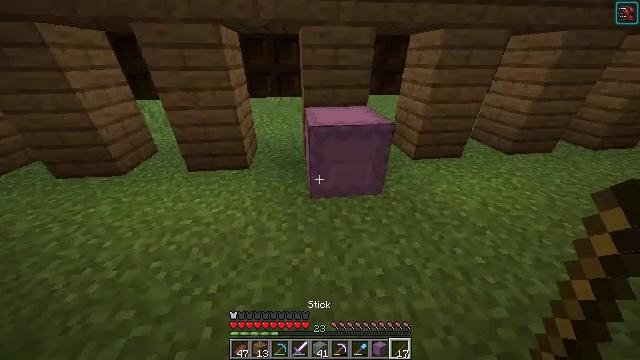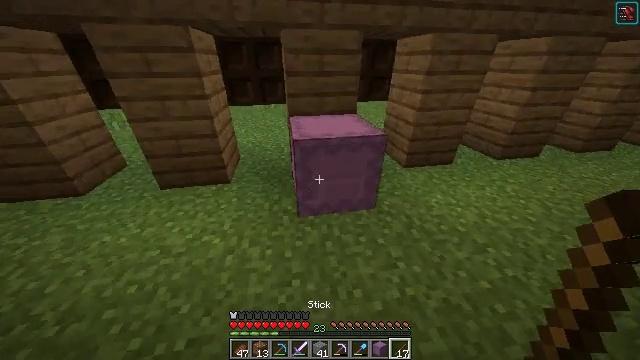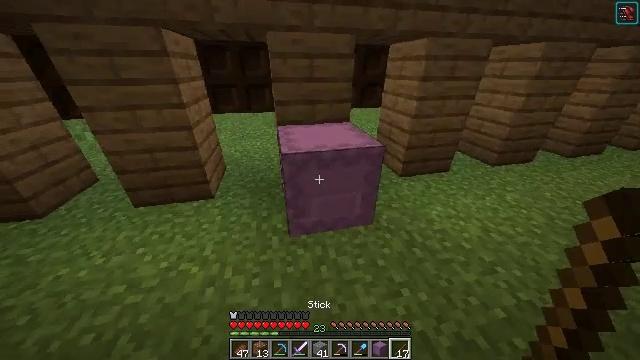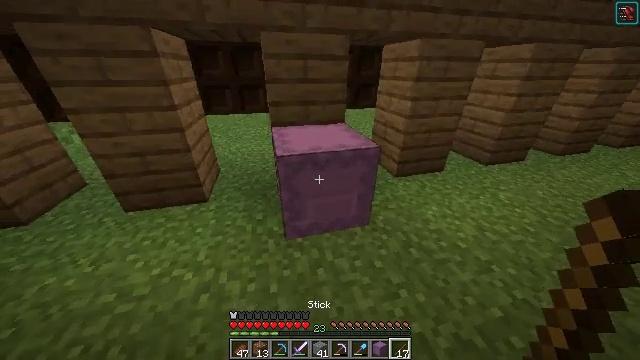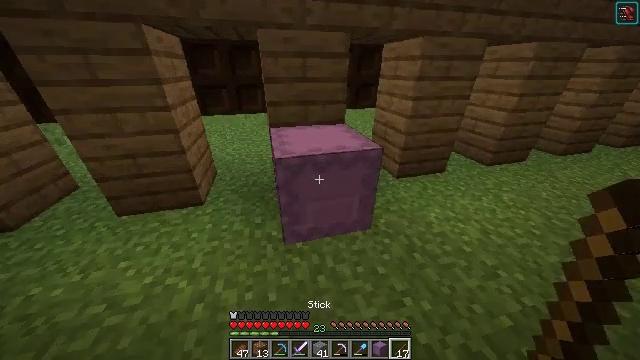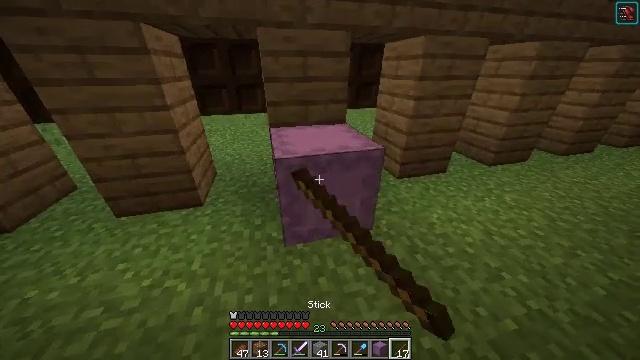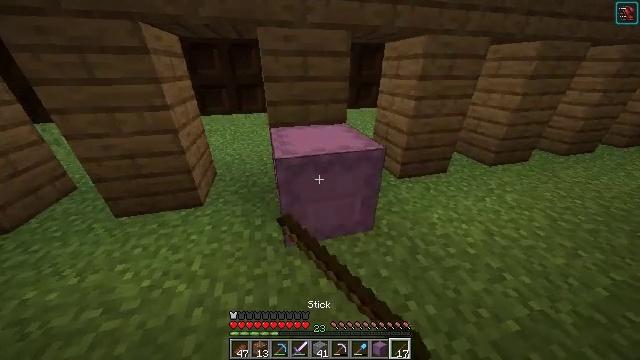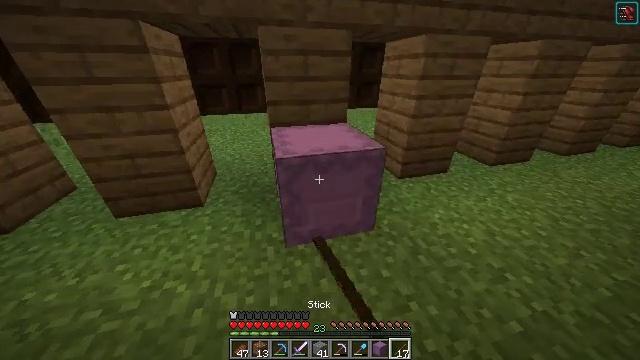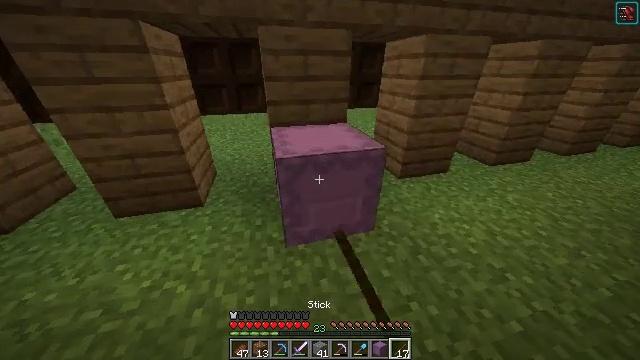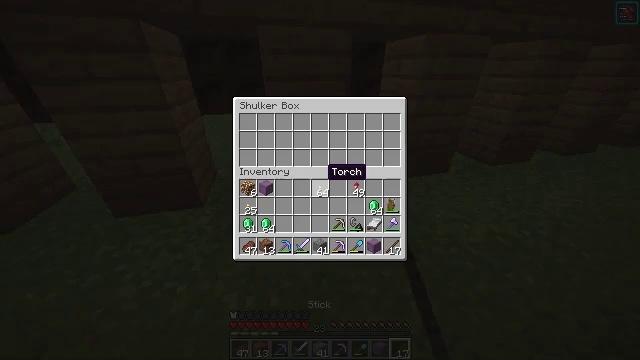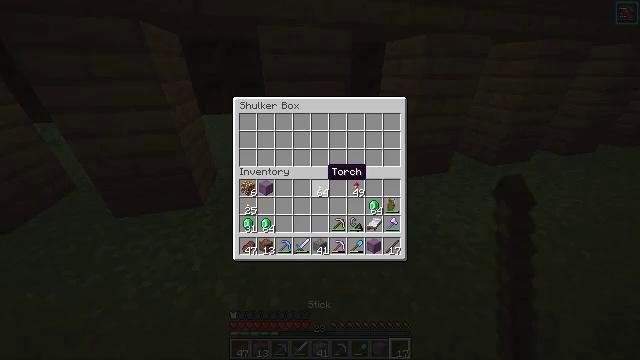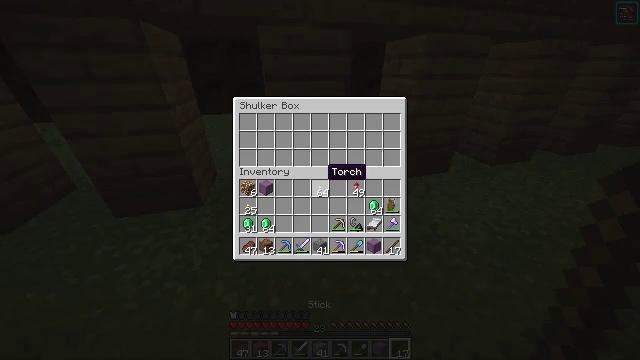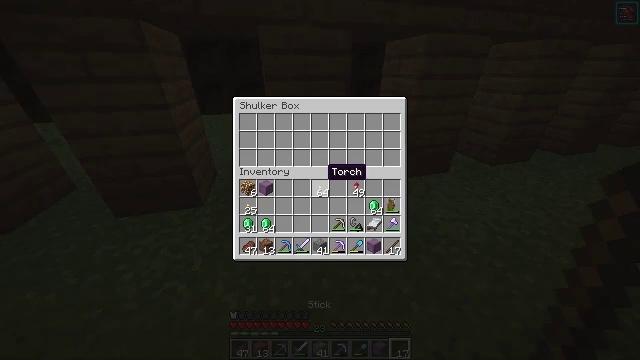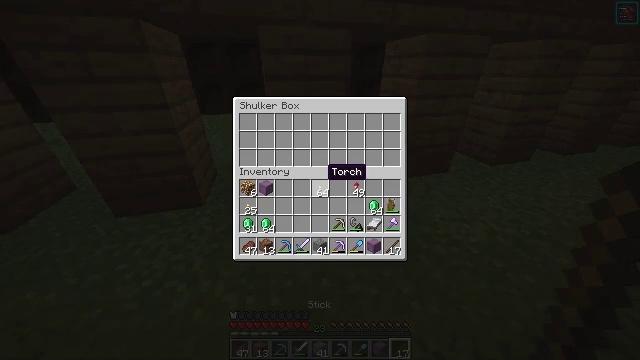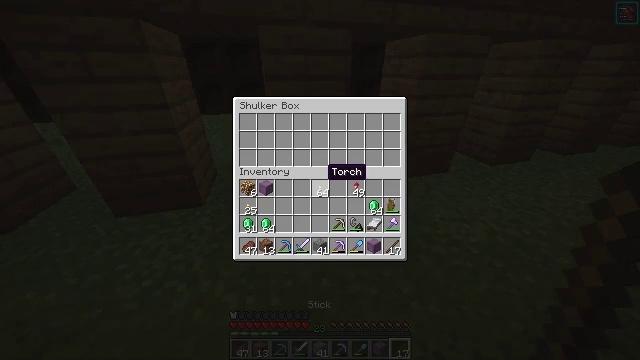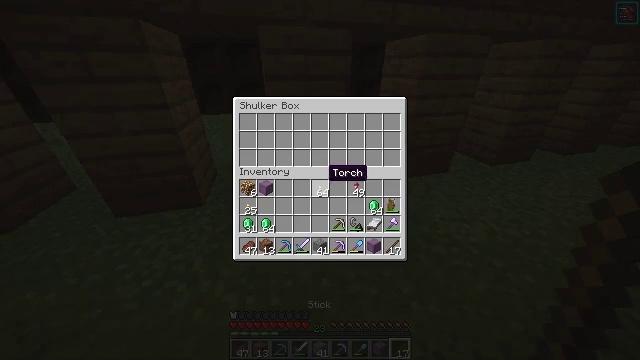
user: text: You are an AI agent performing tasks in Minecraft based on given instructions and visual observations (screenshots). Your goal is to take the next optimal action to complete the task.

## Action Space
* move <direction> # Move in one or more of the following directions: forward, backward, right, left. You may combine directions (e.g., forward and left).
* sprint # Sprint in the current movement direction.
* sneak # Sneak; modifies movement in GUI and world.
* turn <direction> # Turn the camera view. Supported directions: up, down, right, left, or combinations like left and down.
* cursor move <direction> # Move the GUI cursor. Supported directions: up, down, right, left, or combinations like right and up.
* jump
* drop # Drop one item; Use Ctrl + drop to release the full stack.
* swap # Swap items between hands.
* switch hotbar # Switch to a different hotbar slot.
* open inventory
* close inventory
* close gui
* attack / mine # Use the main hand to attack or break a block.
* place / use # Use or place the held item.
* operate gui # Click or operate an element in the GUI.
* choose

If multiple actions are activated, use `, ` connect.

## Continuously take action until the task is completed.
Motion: motion action
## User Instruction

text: Mine the shulker box.
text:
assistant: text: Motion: move forward, turn right
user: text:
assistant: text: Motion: turn right and up
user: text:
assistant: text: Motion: turn right
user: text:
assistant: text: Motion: use / place
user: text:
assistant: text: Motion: use / place
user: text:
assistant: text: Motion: use / place
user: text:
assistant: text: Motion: no_op
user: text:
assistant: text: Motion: no_op
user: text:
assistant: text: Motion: open gui
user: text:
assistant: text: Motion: no_op
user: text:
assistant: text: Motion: no_op
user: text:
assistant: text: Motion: no_op
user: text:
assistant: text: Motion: no_op
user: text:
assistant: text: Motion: no_op
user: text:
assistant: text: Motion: sneak
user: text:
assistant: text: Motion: sneak, cursor move right
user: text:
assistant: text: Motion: sneak, cursor move right
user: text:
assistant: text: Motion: sneak, cursor move right
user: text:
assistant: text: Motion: sneak, cursor move right and down
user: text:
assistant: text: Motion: sneak
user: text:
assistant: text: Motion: sneak, cursor move left
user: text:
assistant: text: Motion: sneak, cursor move left
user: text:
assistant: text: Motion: sneak, cursor move left
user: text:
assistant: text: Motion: sneak
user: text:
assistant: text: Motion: sneak
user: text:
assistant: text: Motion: sneak, cursor move left
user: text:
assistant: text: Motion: sneak, cursor move left and down
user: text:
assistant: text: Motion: sneak
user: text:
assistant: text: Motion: sneak
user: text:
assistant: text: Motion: sneak, cursor move left and up